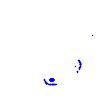
Particle: kaon